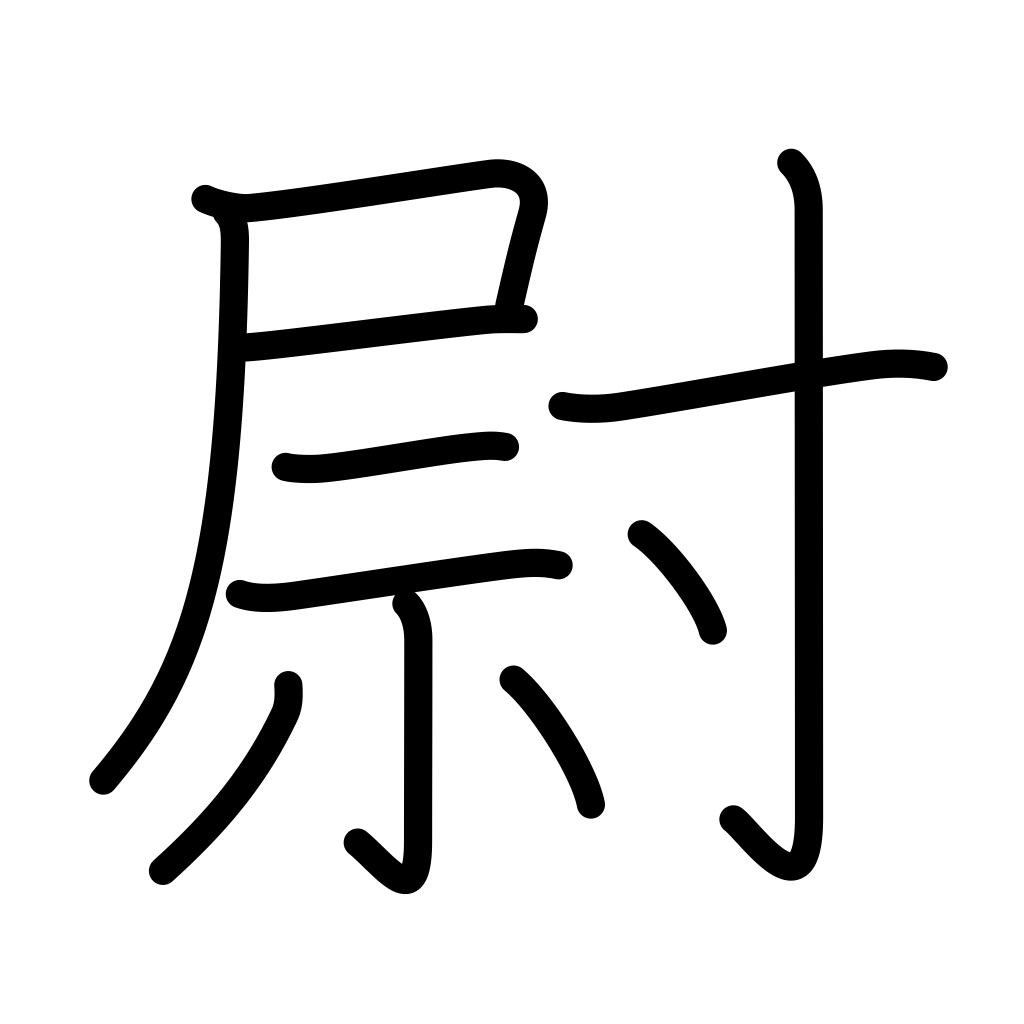
Meaning: military officer, jailer, old man, rank